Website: home-depot
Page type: customer-info-address
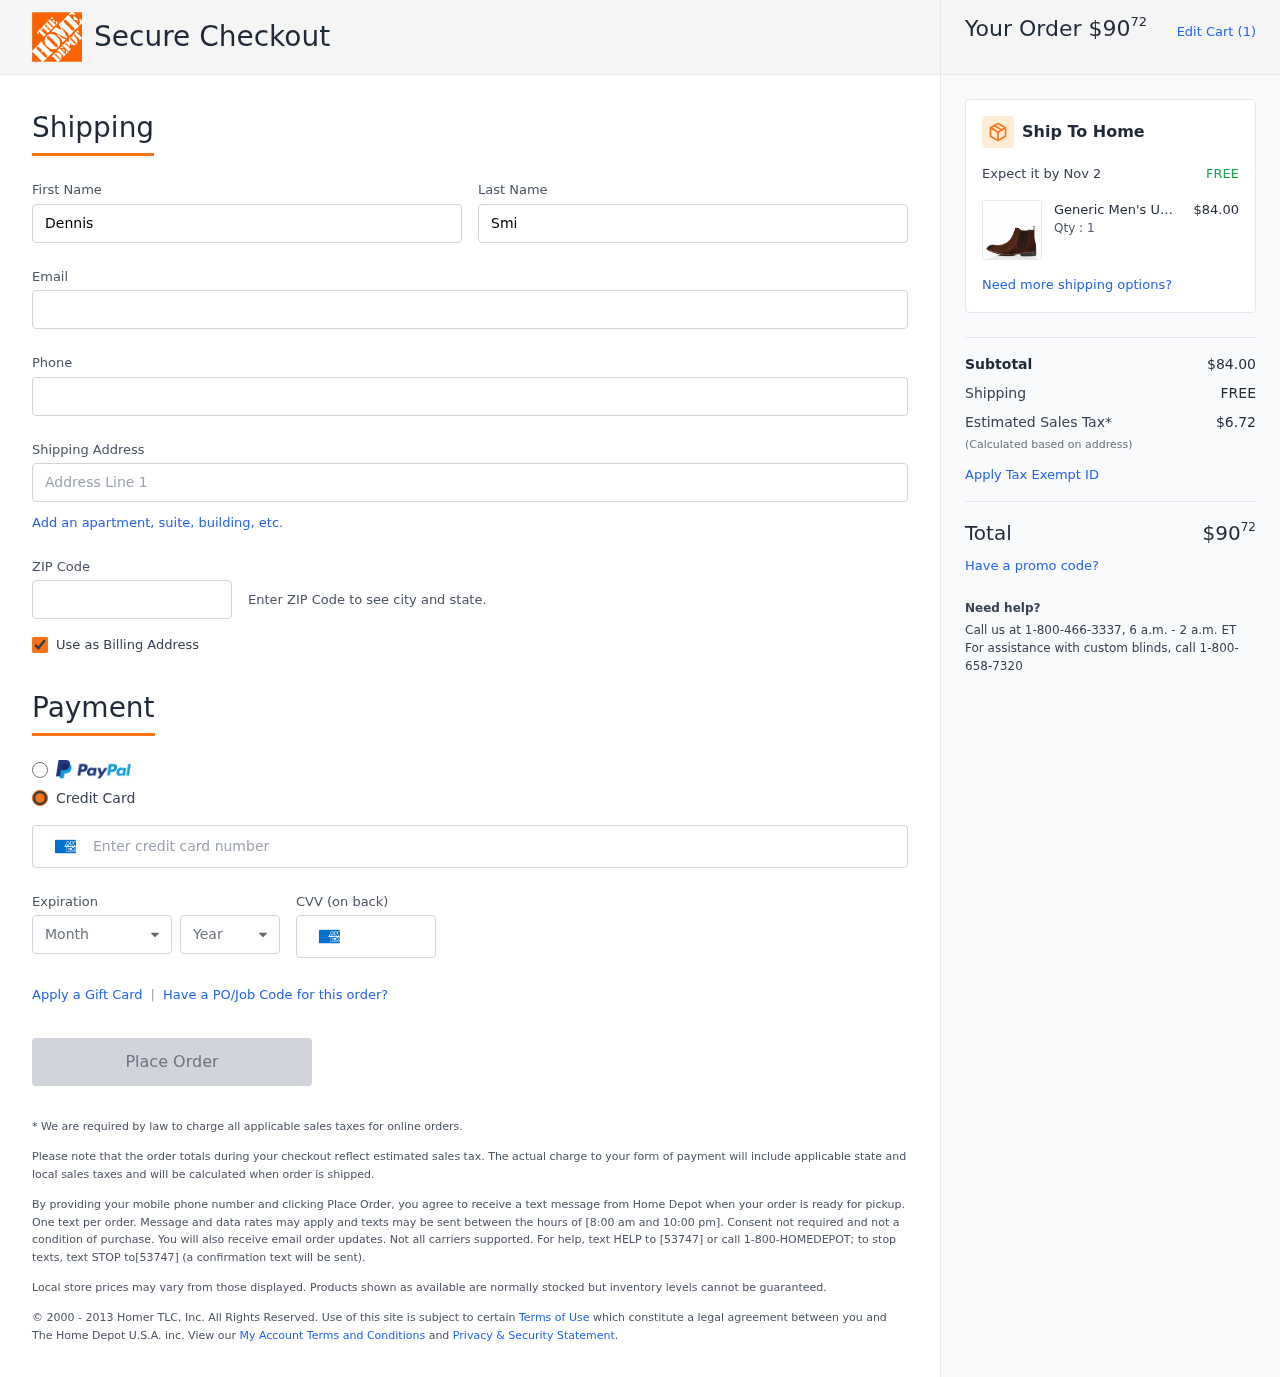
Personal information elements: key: PII_CARD_CVV
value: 3929
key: PII_CARD_EXPIRY_MONTH
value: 10
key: PII_CARD_EXPIRY_YEAR
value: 26
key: PII_CARD_NUMBER
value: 3472 7771 3360 879
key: PII_EMAIL
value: dennis.smith@yahoo.com
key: PII_FIRSTNAME
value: Dennis
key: PII_LASTNAME
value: Smith
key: PII_PHONE
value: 5312301470
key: PII_POSTCODE
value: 31896
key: PII_STREET
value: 9251 Washington Crossing
Product elements: key: PRODUCT1_BRAND
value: Generic
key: PRODUCT1_NAME
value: Men's Um1359 Chelsea Boots, Brown Chocolate, US:5
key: PRODUCT1_PRICE
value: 84
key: PRODUCT1_QUANTITY
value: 1
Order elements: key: ORDER_TOTAL
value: $9072
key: ORDER_NUM_ITEMS
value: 1
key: ORDER_DELIVERY_DATE
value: Nov 2
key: ORDER_SUBTOTAL
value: $84.00
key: ORDER_SHIPPING_COST
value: FREE
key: ORDER_TAX
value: $6.72